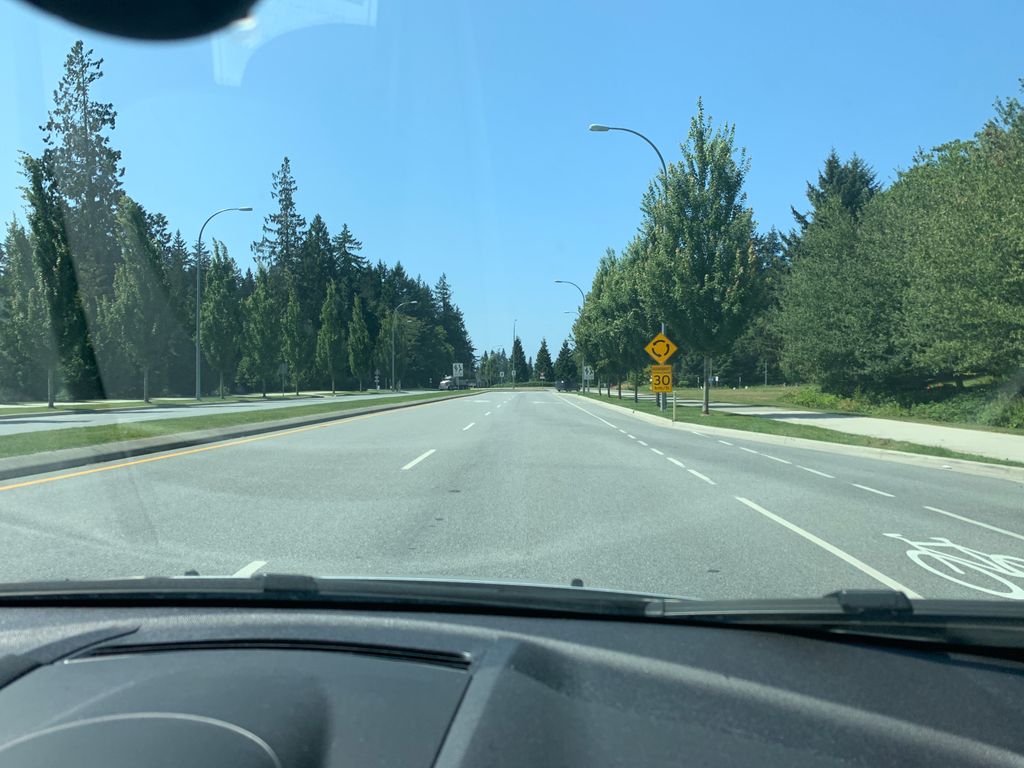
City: vancouver